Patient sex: M
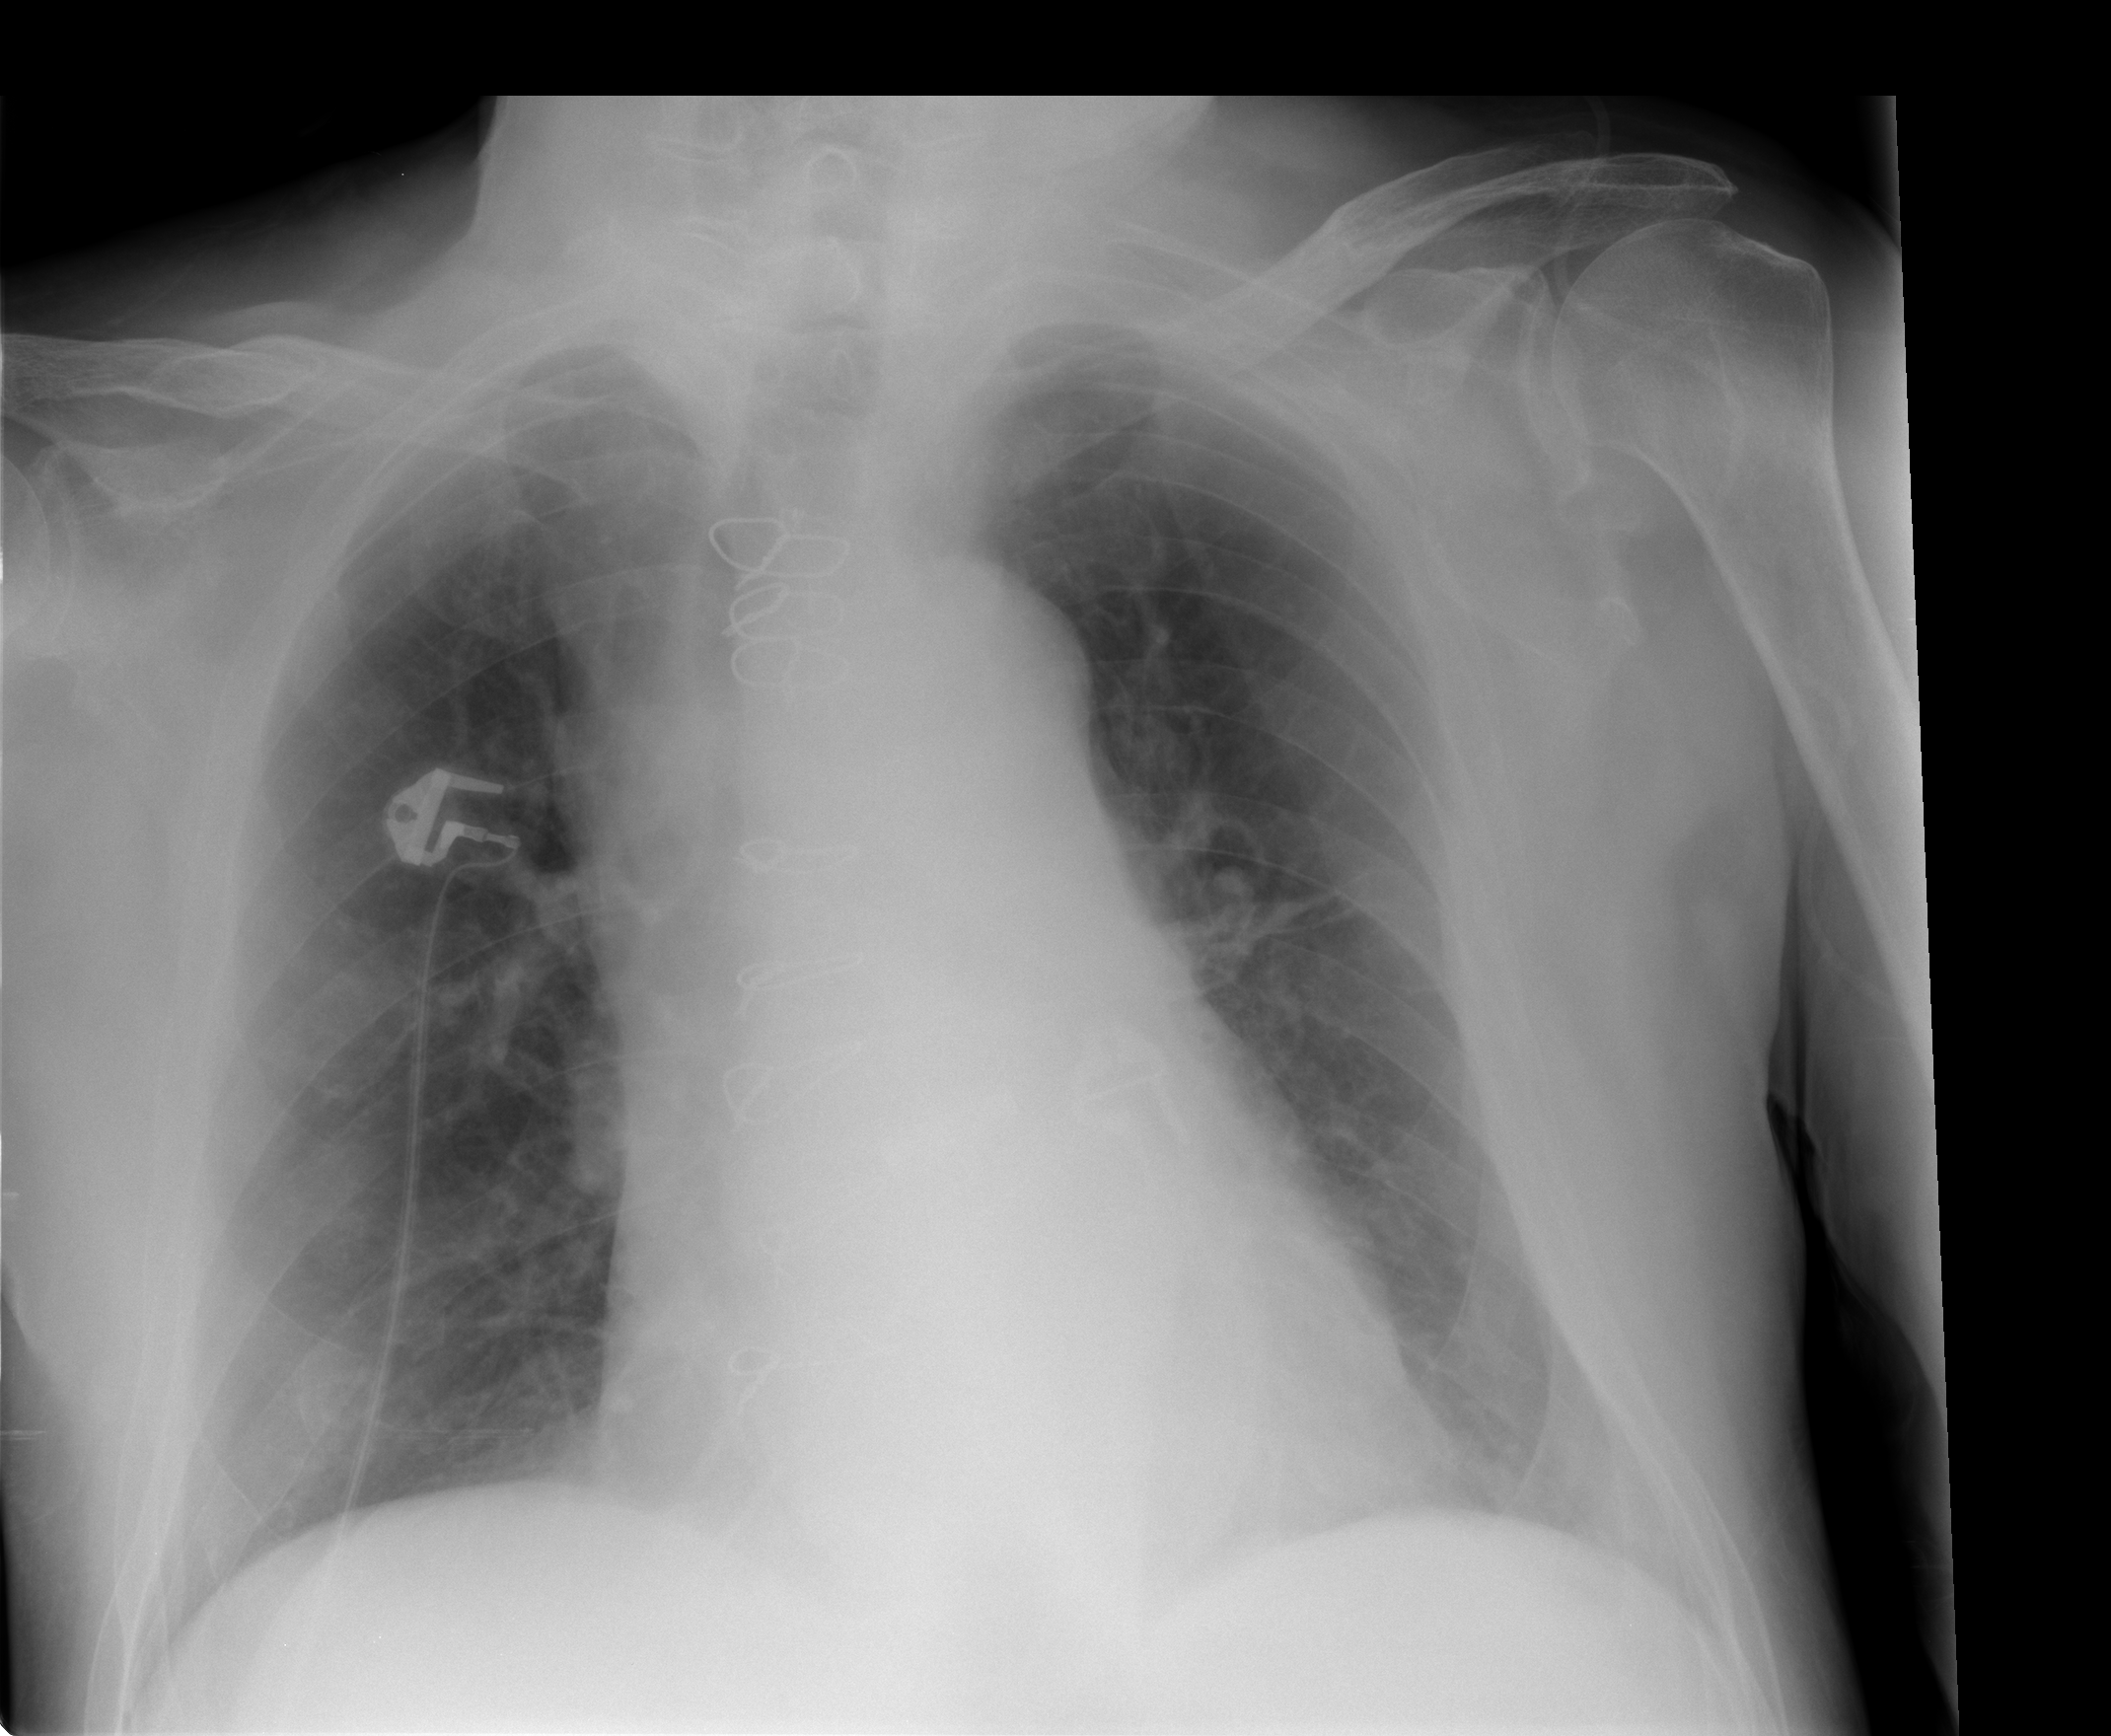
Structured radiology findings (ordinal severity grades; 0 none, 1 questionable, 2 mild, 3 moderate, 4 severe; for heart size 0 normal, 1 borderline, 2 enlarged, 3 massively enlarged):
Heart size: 2
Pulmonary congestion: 0
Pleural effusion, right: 0
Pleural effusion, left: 2
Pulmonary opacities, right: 0
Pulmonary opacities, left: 0
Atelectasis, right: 0
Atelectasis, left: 0